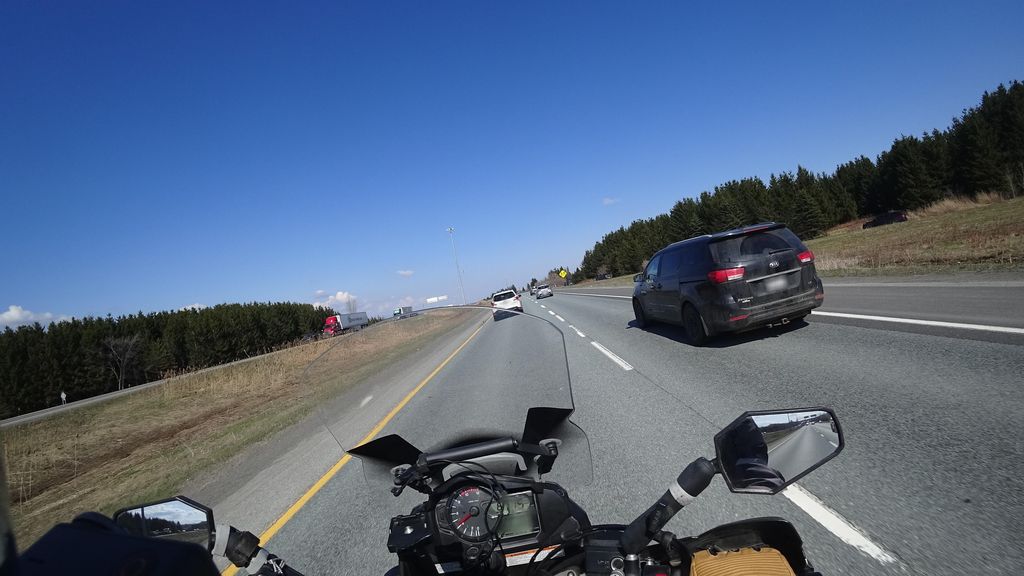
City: quebec_city